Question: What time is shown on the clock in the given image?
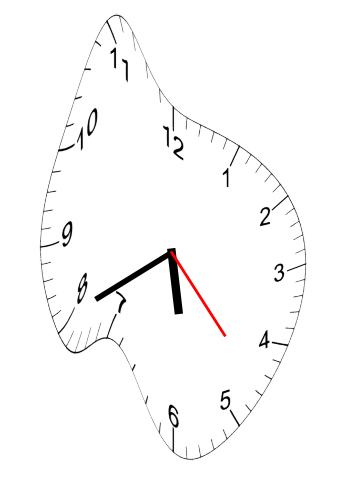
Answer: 05:40:23